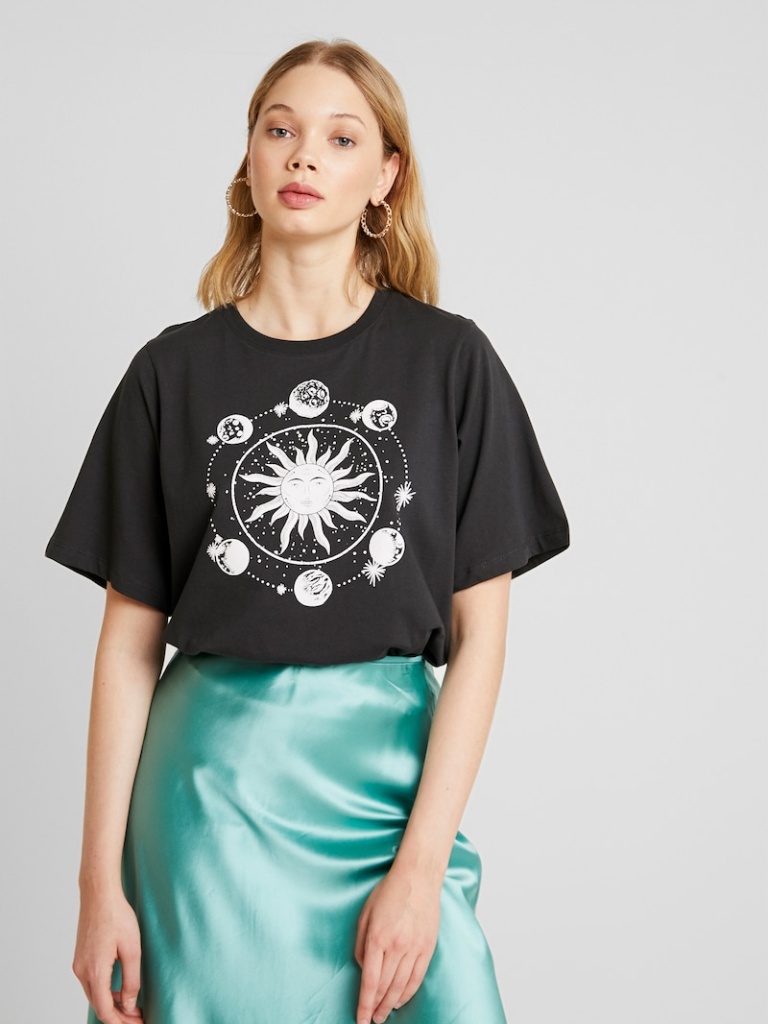
cotton relaxed short sleeve waist length French Tucked crew t-shirt